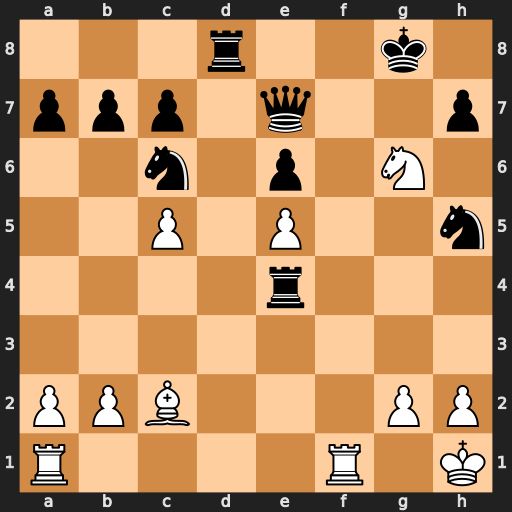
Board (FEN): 3r2k1/ppp1q2p/2n1p1N1/2P1P2n/4r3/8/PPB3PP/R4R1K
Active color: w
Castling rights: -
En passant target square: -
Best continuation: Nxe7+ Nxe7 Bxe4